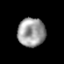
Tissue: prostate
Cell type: Fibroblasts
Senescence score: 0.7138
Nuclear area (px): 771
Mean DAPI intensity: 156.22